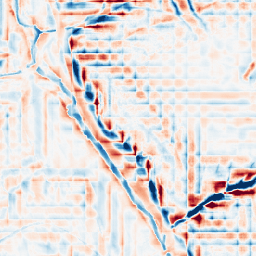
Category: wavelet
Decomposition family: wavelet_dwt
Decomposition parameters: wavelet: db2
level: 4
Upsampling method: edge_directed
Upsampling parameters: scale: 2
Upsampling scale: 2